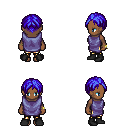
a pixel art fantasy rpg character, female body template, human, dark skin, chain tabard jacket, gold greaves, blue parted hairstyle, bracelets, black shoes, four views (front, back, left, right), 2x2 character sprite sheet, small pixel art, hard edges, no anti-aliasing